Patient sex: F
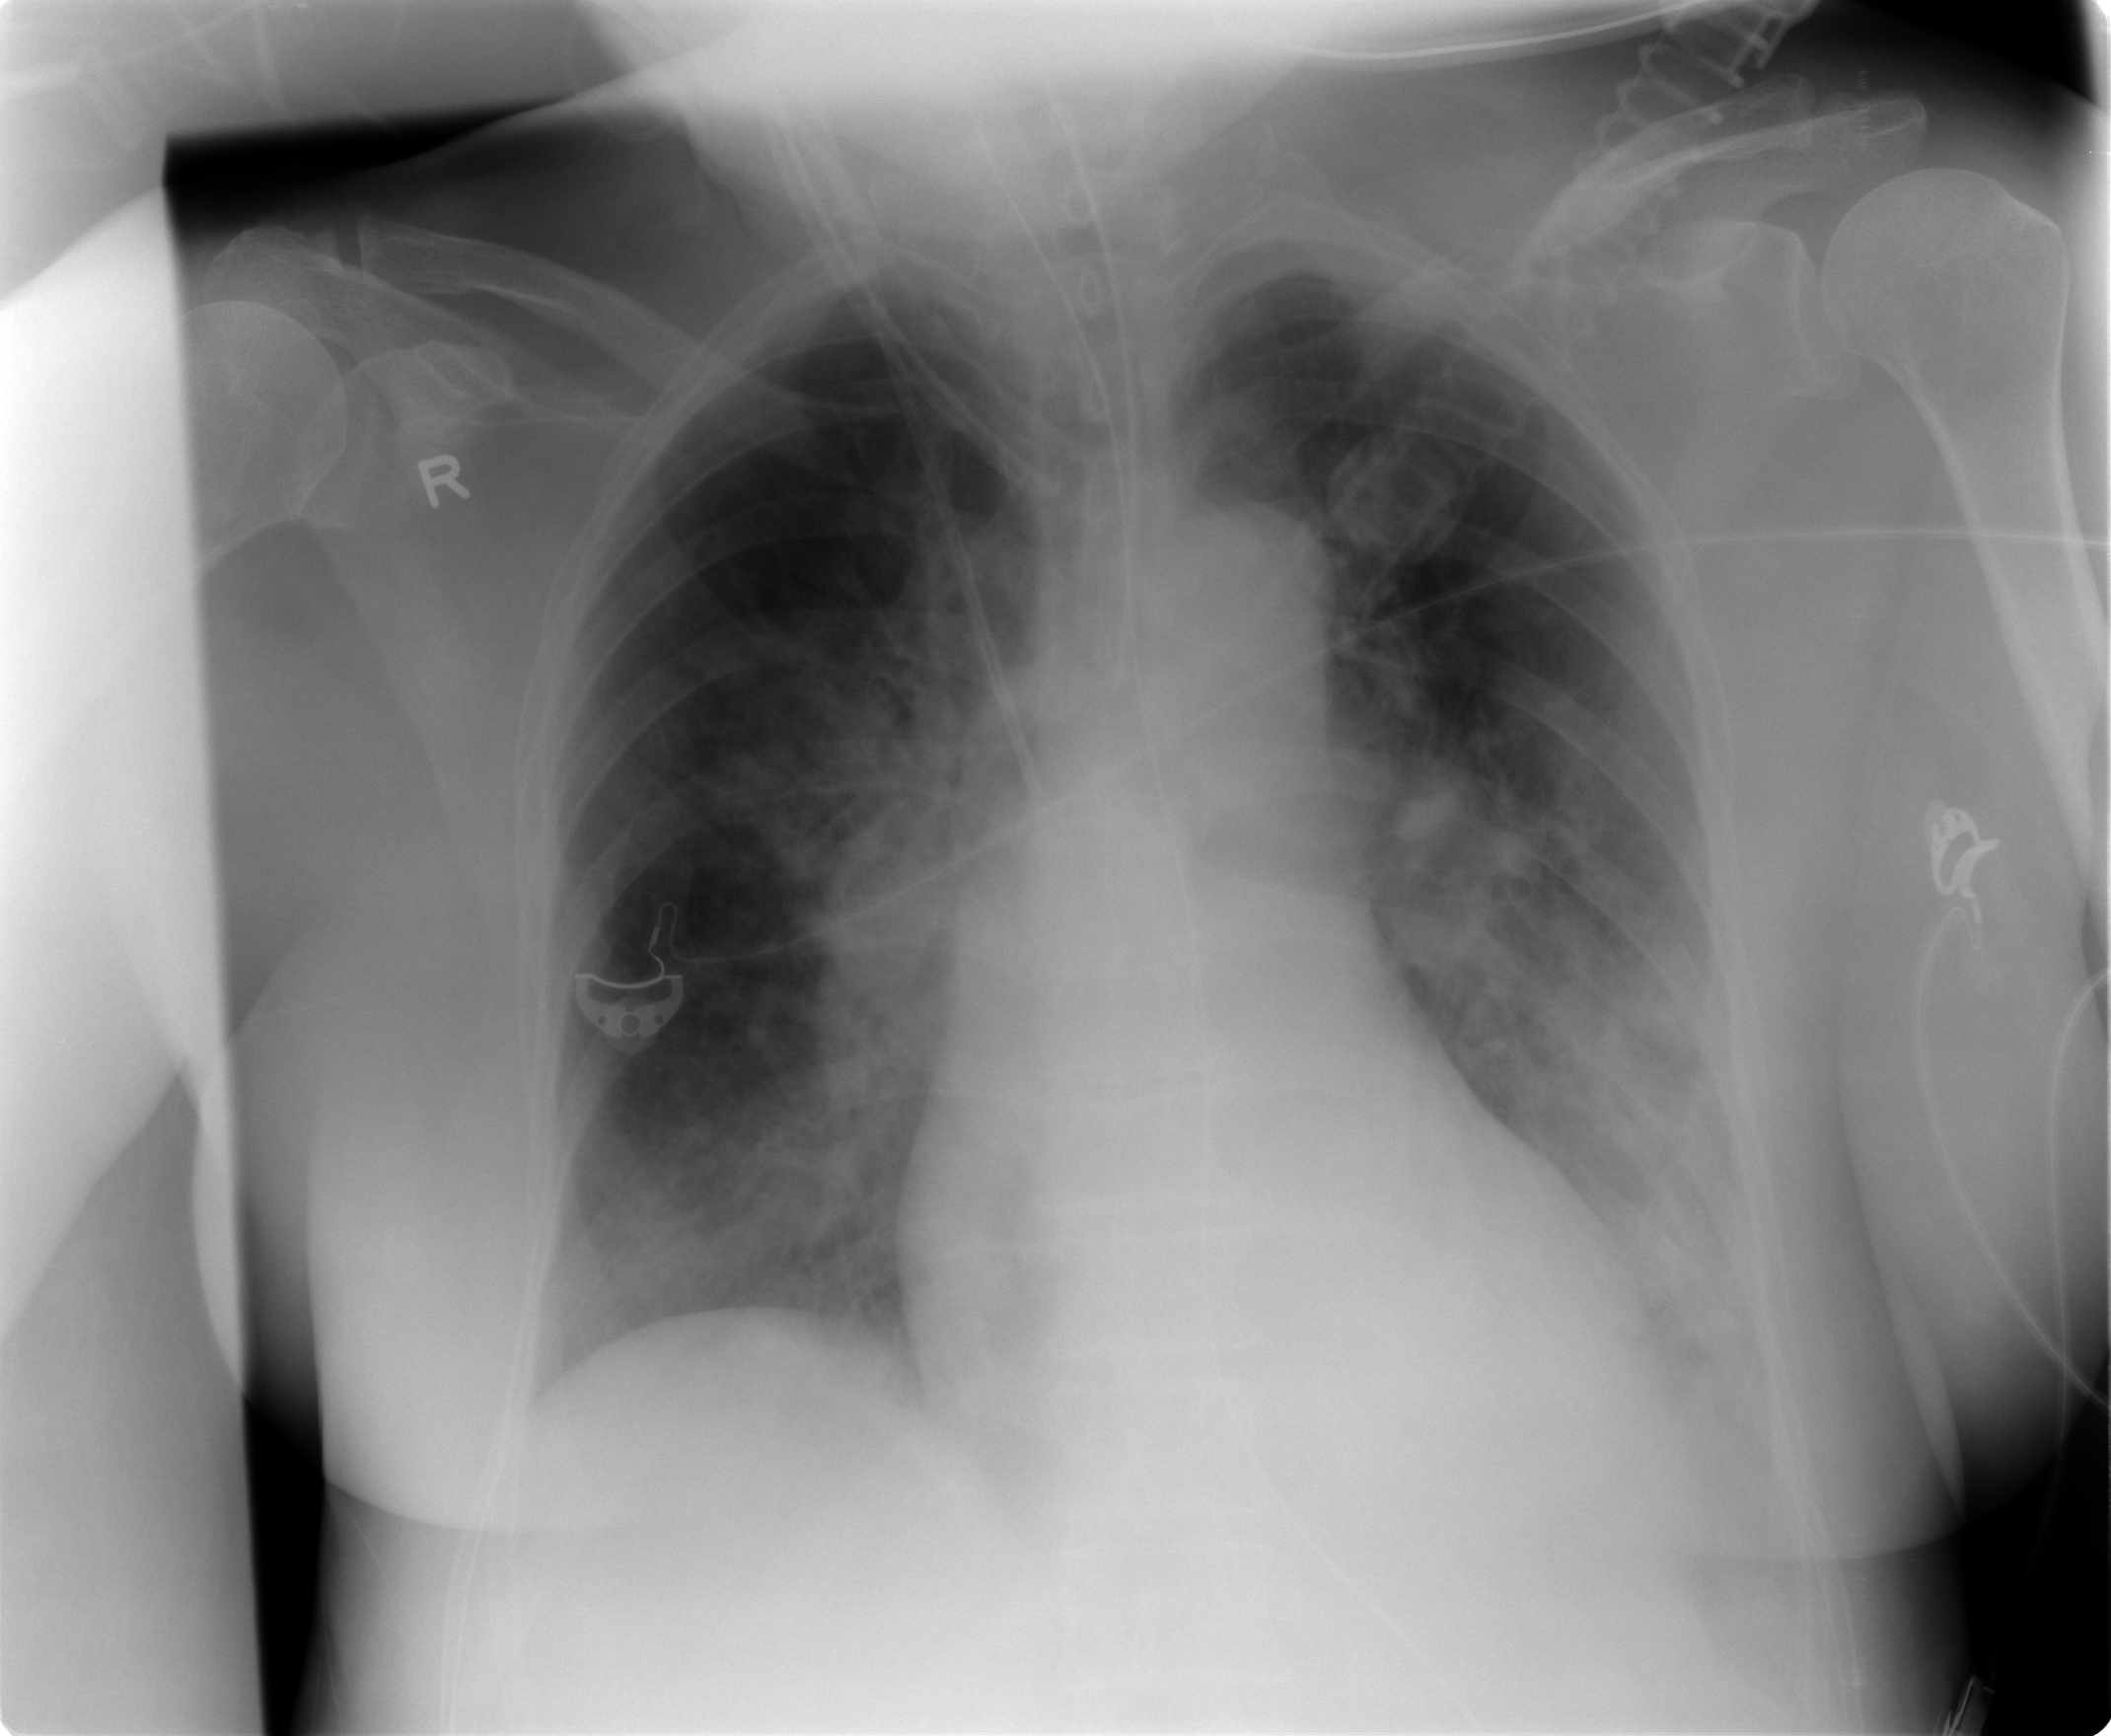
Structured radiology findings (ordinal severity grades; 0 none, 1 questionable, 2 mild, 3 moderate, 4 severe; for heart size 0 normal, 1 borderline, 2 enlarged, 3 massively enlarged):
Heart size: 2
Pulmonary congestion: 3
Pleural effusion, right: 0
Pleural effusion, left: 2
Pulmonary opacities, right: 2
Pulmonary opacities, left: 3
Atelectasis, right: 2
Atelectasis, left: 3